Question: '''
@Html.DropDownList("Accnt", new SelectList(ViewBag.Accounts, "Value", "Text"), "Account")
'''
"Account" appears at the top of the list and the User is able to interact with it as a item. I would like to know if is possible to present the value but make it disable to the user.

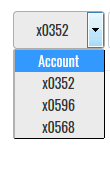
Answer: you can use 'Jquery' for that purpose and find that option with text since it does not have any value
Add this link in the 'head' if you do not have jquery in scripts
'''
<script src="https://ajax.googleapis.com/ajax/libs/jquery/3.1.1/jquery.min.js"></script>
'''
and add this script in the 'body'
'''
<script>
$(function(){
$('select[name=Accnt] option').each(function () {
if ($(this).text().indexOf('Account') >= 0) $(this).attr('disabled', 'disabled');
});
});
</script>
'''